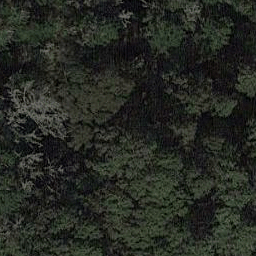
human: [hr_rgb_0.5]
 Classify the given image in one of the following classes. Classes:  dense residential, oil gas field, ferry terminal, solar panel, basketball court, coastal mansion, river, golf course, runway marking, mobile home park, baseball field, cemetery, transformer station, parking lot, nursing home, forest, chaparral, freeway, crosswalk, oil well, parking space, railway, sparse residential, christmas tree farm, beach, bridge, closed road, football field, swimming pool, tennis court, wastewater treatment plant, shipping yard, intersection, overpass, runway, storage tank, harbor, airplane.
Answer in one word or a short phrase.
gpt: forest